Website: walmart
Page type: order-returns
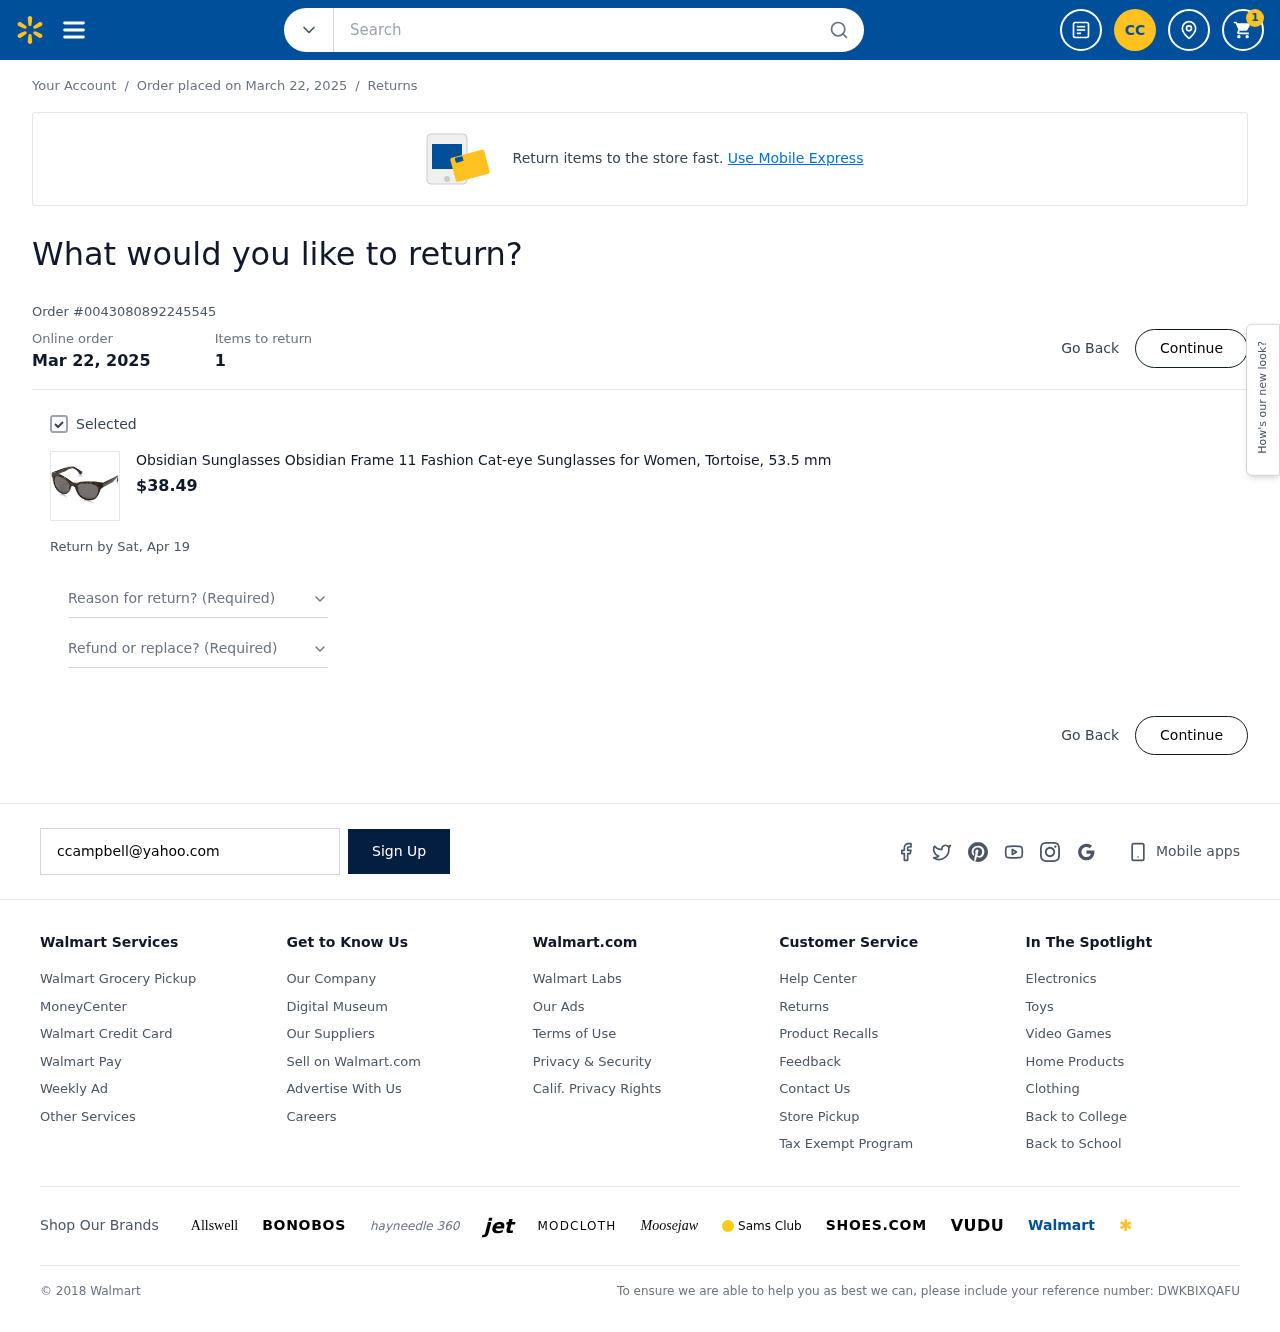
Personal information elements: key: PII_EMAIL
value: ccampbell@yahoo.com
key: PII_INITIALS
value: CC
Product elements: key: PRODUCT1_NAME
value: Obsidian Sunglasses Obsidian Frame 11 Fashion Cat-eye Sunglasses for Women, Tortoise, 53.5 mm
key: PRODUCT1_PRICE
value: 38.49
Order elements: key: ORDER_NUM_ITEMS
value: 1
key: ORDER_DATE
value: Order placed on March 22, 2025
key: ORDER_DATE
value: Mar 22, 2025
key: ORDER_ID
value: Order #0043080892245545
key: ORDER_RETURN_BY_DATE
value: Return by Sat, Apr 19
Search elements: key: HEADER_SEARCH
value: Search